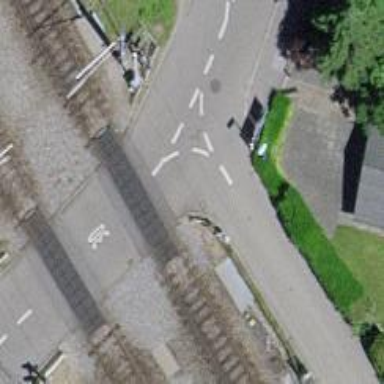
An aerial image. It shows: Full barrier level crossing on railway.